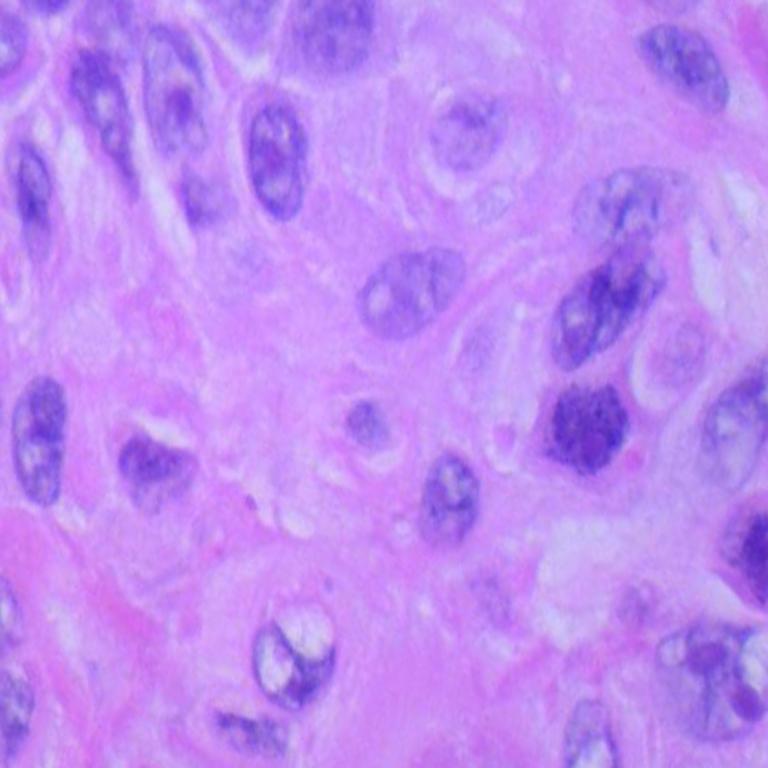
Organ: lung
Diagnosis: squamous carcinomas